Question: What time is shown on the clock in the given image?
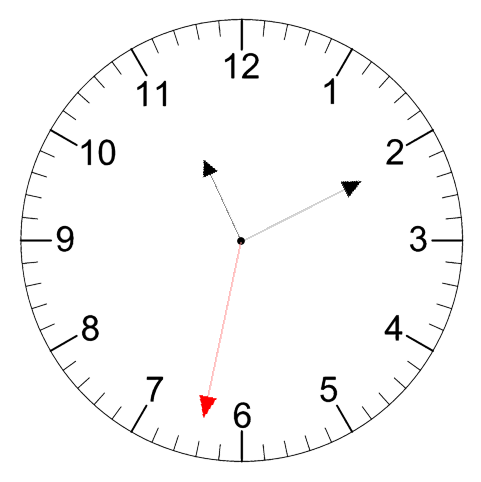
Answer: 11:10:32